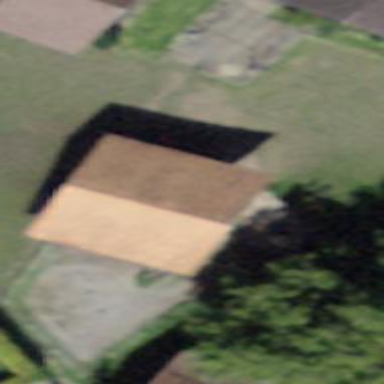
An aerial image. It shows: Stable.